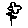
Label: flower